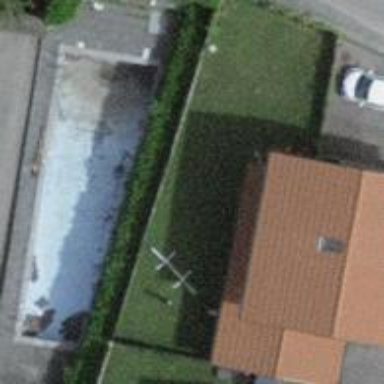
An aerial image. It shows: Swimming pool located in leisure land.